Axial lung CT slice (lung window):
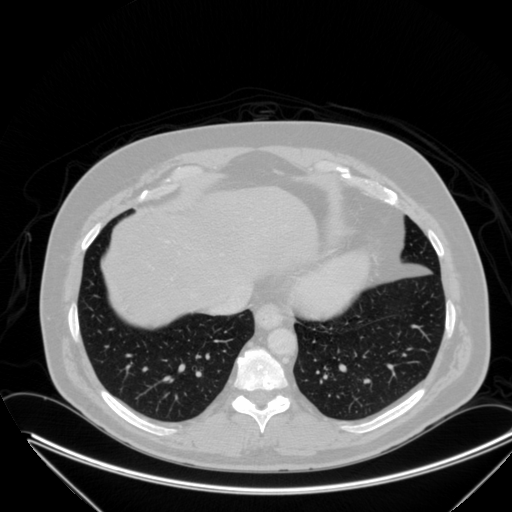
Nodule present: no